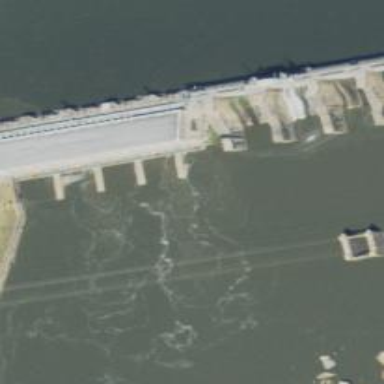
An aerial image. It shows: Hydro power generator utilizing water-storage as its method.